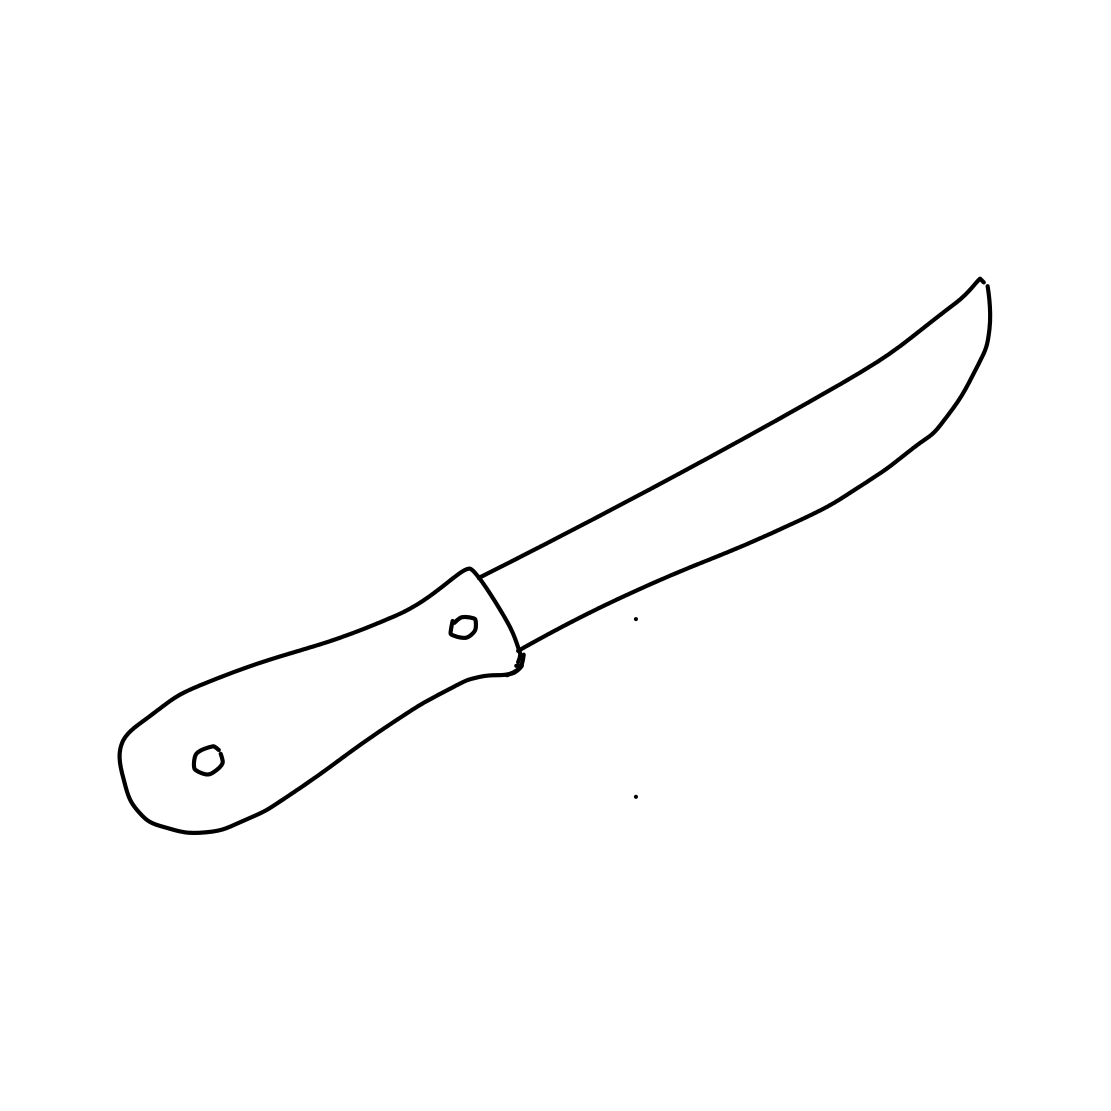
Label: knife